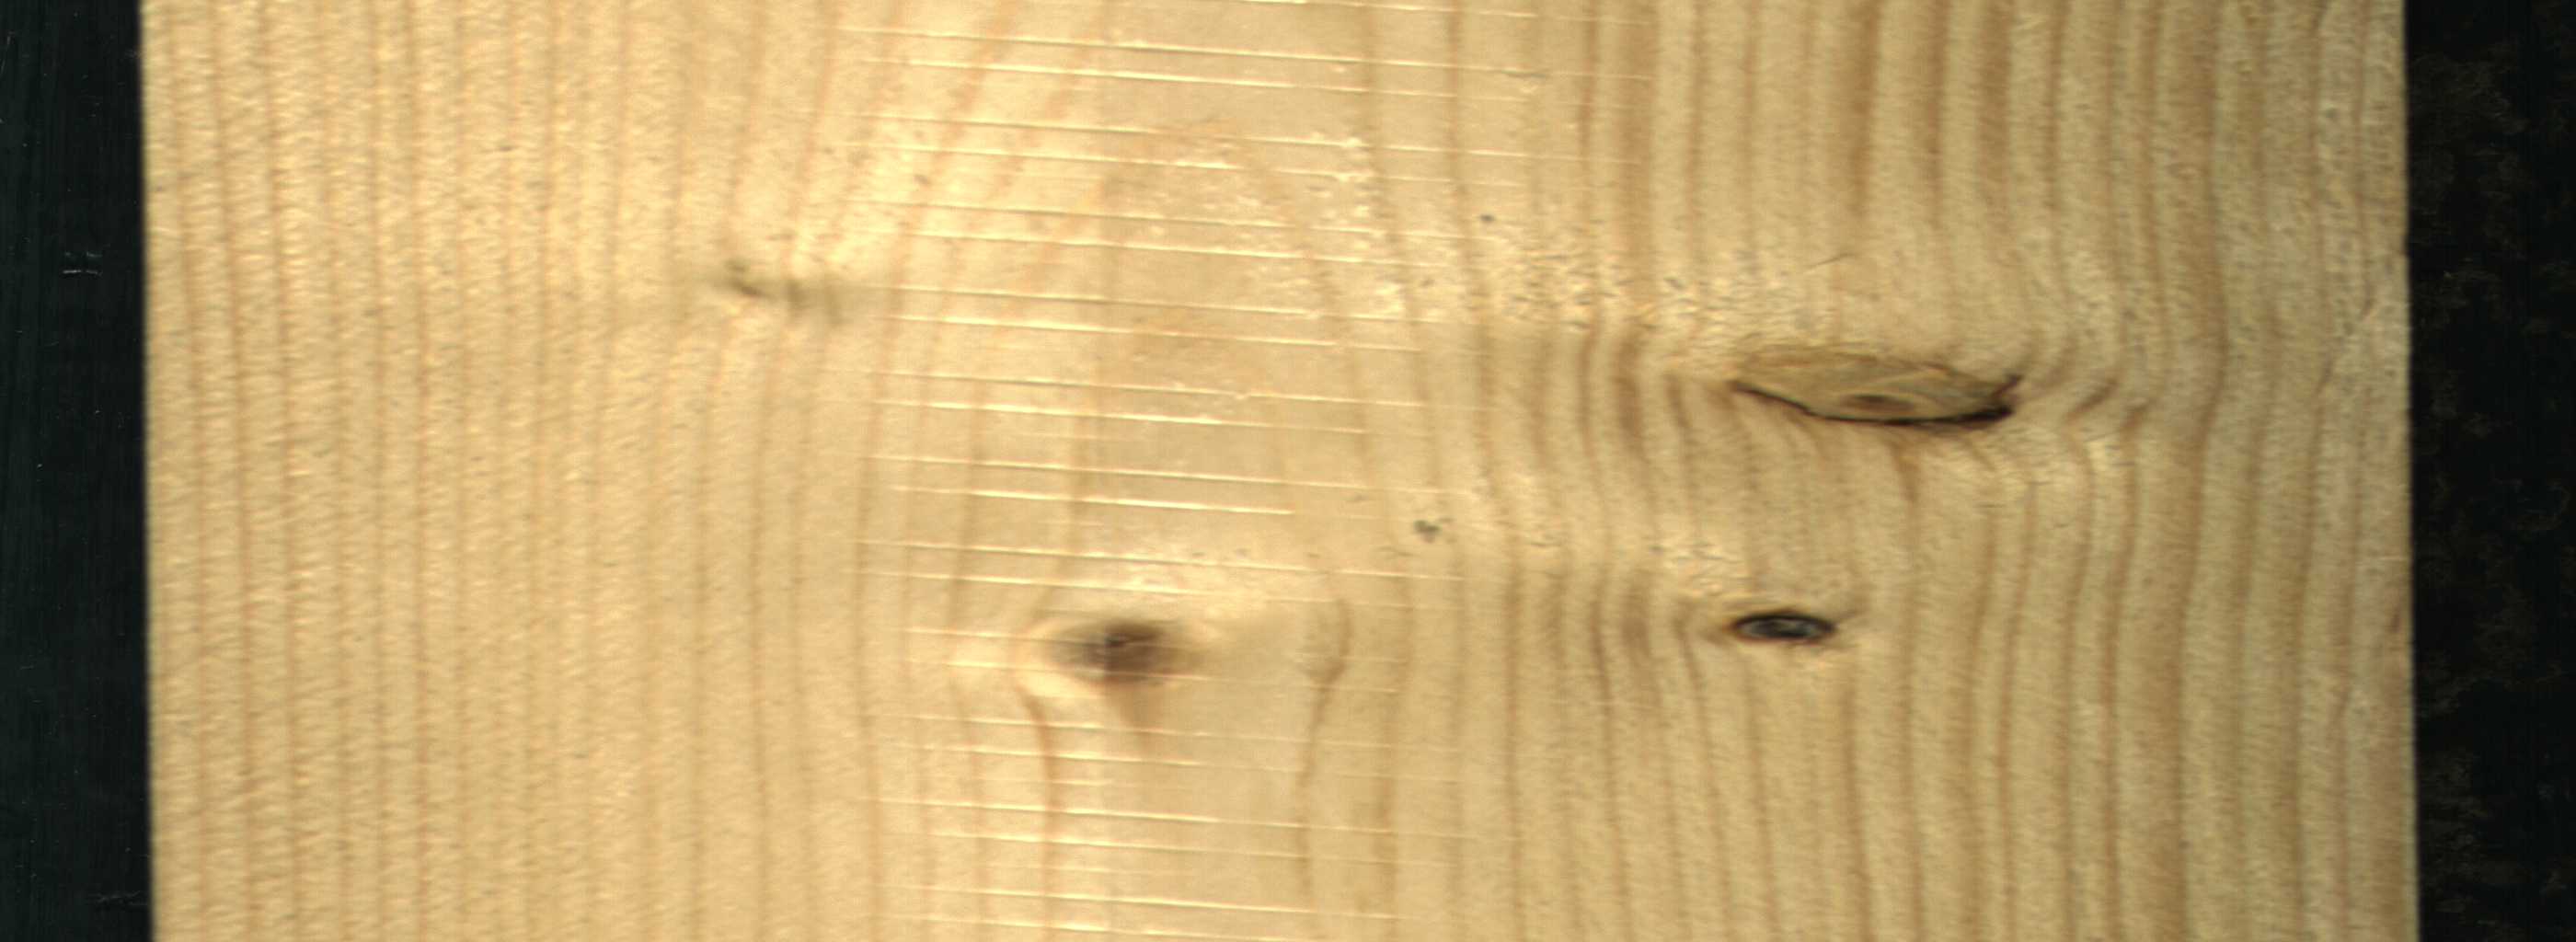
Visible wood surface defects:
Dead_Knot
Live_Knot
Live_Knot